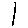
Label: line